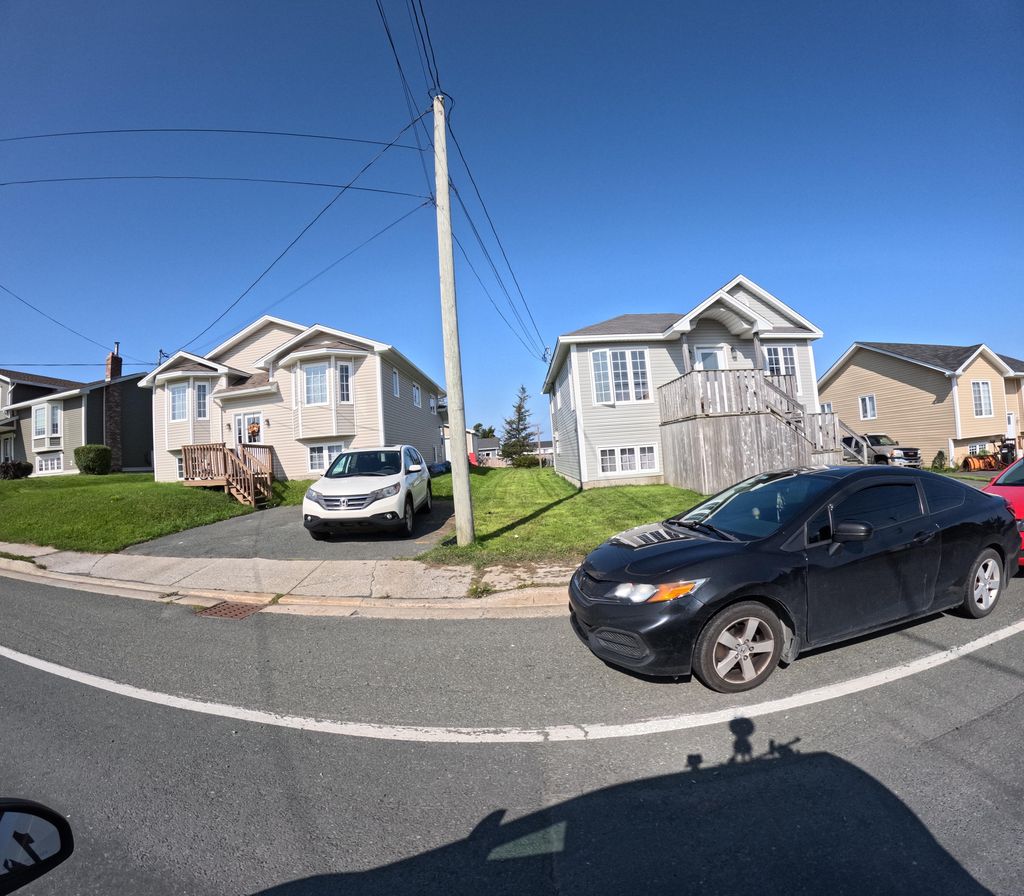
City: st_johns